Field crop: maize
Growth stage: 2
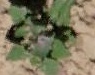
Species: chenopodium